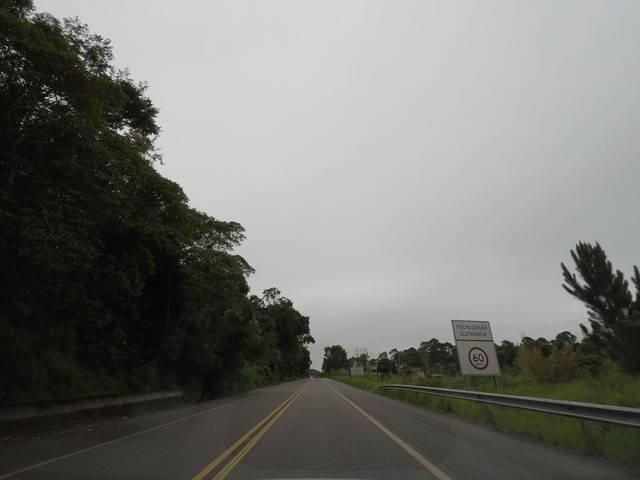
Region: Brazil
Coordinates: -23.075, -44.966